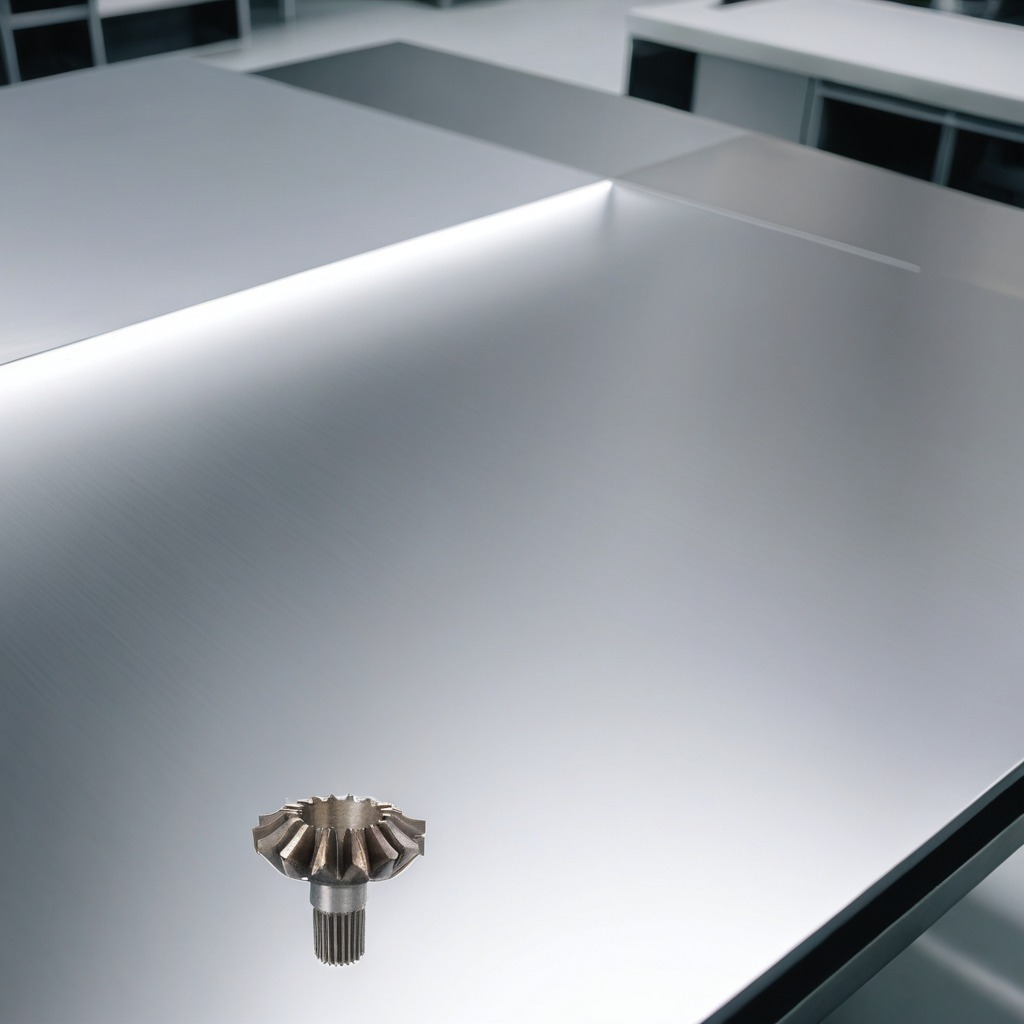
A steel gear with teeth is lying on the stainless steel table in a high-end prototyping lab.